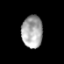
Tissue: prostate
Cell type: T cells
Senescence score: 0.2242
Nuclear area (px): 663
Mean DAPI intensity: 167.931